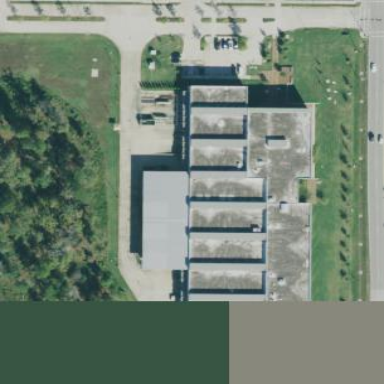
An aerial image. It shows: College building.